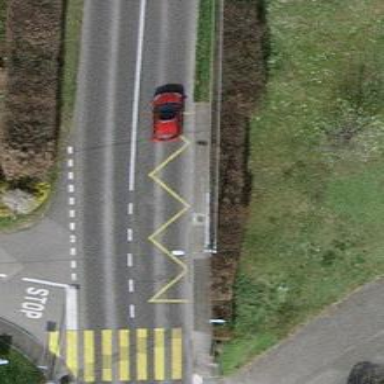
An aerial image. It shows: Bus stop with designated public transport stop position.